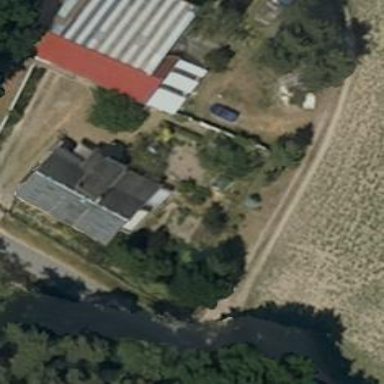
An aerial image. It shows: Simple and straightforward house.